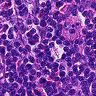
Metastatic tissue present: no